Question: I suspect that this is a glitch within Google Form (submission process)/Spreadsheet, but may be part of the Date conversion utility of the Spreadsheet interface (and is an intended feature).
When entering a format in a , there is some sort of communication error between the Form submit and Response Spreadsheet, or pre-processing of the Form's data before it is sent to the spreadsheet. The glitch only seems to happen for data in a text field of the format '##:## TEXT' where 'TEXT' contains . For example: '4:15 pm' will reproduce the glitch, but '4:15 p.m' and '4:15 p.m.' will not.
An character is added to the beginning of the string when it is put into the Spreadsheet (i.e. ''4:15 pm') which throws off several sub-systems I have in place that use that time data. Here are two screenshots (sorry for the bad sizing on the second):

I'm 99% certain that the glitch is caused by the '##:' combination.
The real question is... how might I go about removing that pesky apostrophe before I start manipulating the time data? I know how to getValue() of a cell/Range. Assume I have the value of a cell in the following manner:
'''
var value = myRange.getValue();
// value = '4:15 pm
'''
How can I go about processing that value into '4:15 pm'? A simple java function could be
'''
value = value.substring(1); // Assuming "value" is a String
'''
But in Google App Scripts for , I don't know how I would do that.
It is necessary to post-process this data so that I don't have to lecture university faculty in the language department about inputting time format correctly in their forms.
Thanks in advance to those who can help!
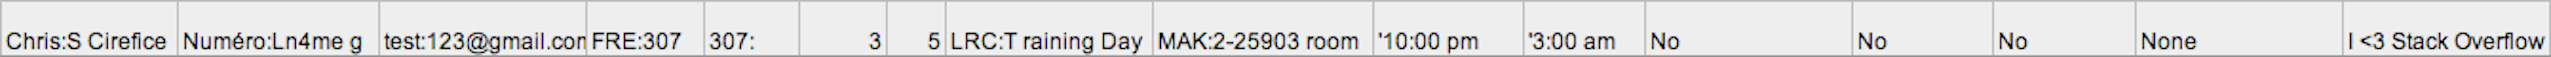
Answer: > How can I go about processing that value into 4:15 pm? A simple java
function could bevalue = value.substring(1); // Assuming "value" is a String But in
Google App Scripts for Spreadsheets, I don't know how I would do that.
Google Apps Scripts uses Javascript which has the exact same method.
'''
value = value.substring(1);
'''
should return all except the first character.
More about Javascript substring at: <URL>